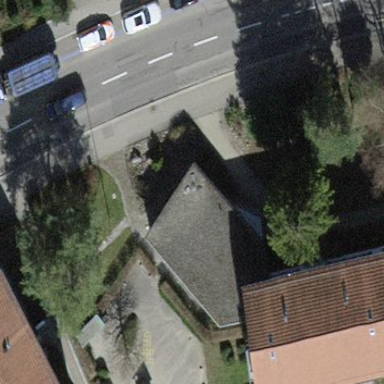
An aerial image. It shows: Office building.